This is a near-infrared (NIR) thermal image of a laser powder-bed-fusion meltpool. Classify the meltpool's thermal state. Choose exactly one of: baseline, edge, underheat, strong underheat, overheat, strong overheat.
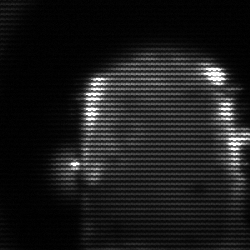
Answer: baseline